Interaction volume radius: 10 \u00c5
Interaction volume height: 15 \u00c5
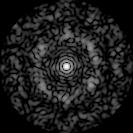
Disorder parameter: 0.7078